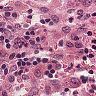
Metastatic tissue present: no